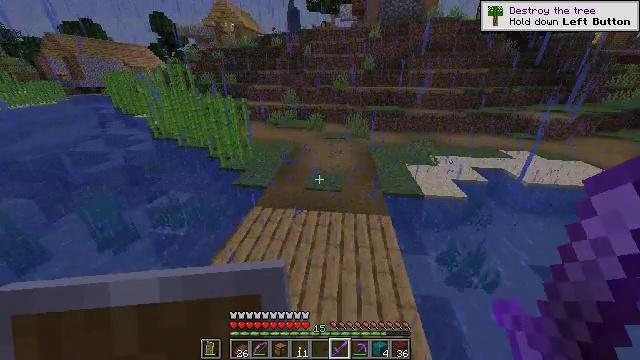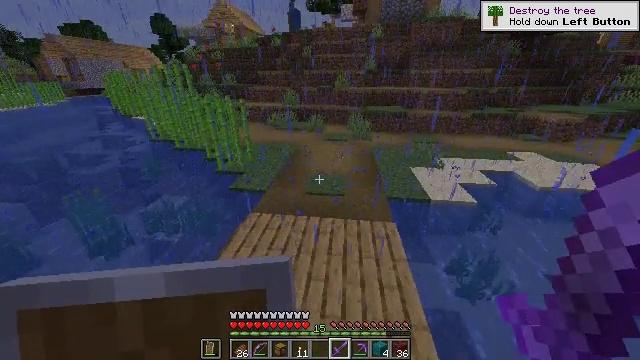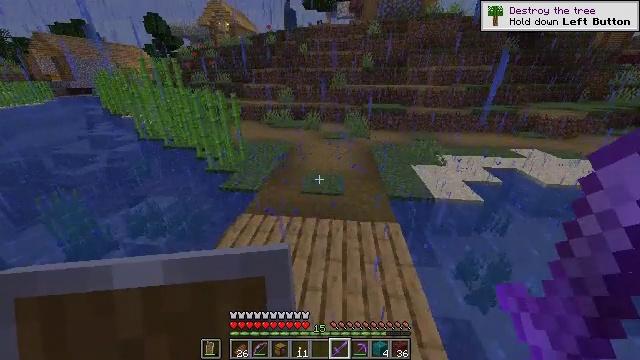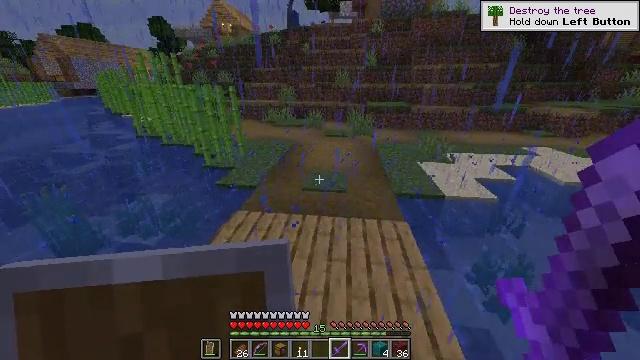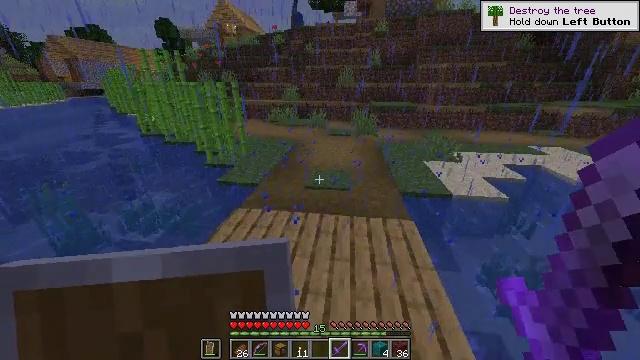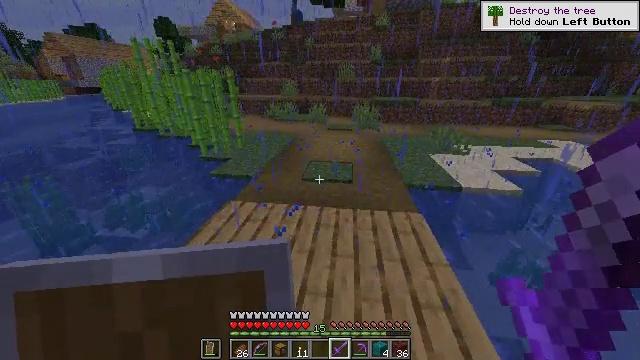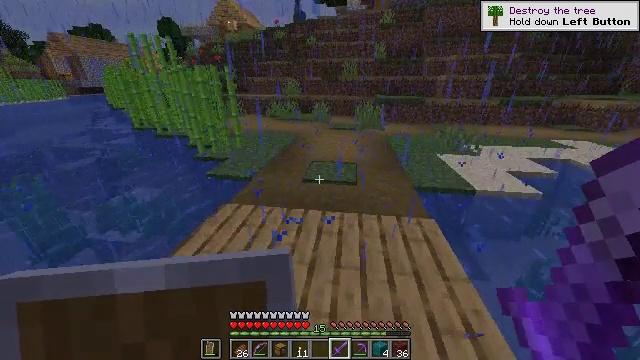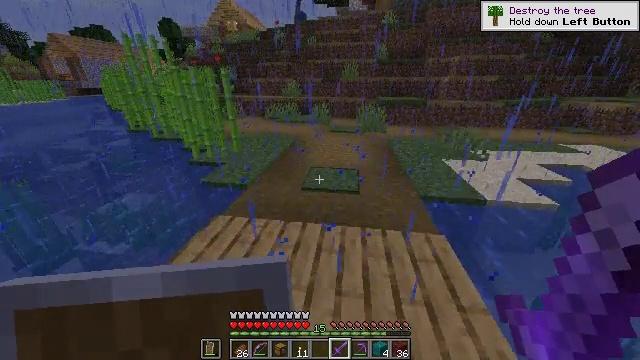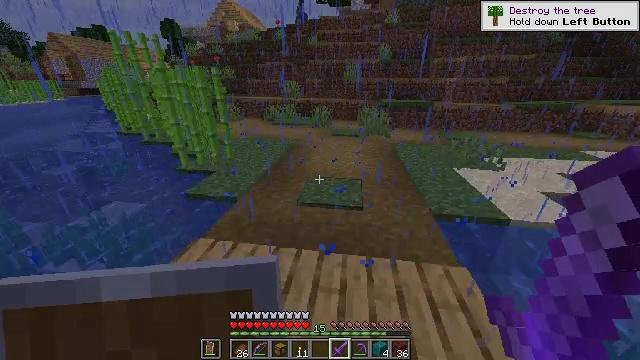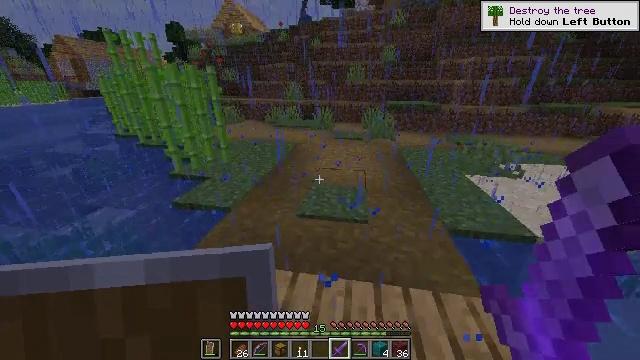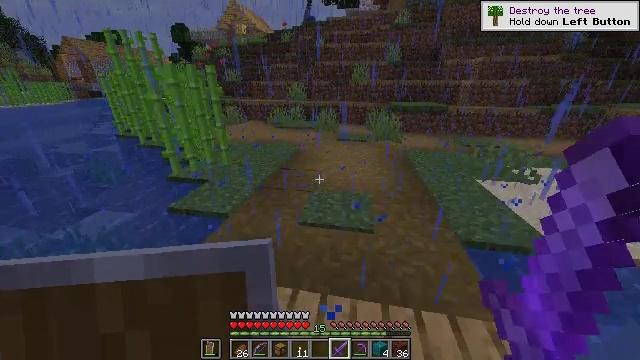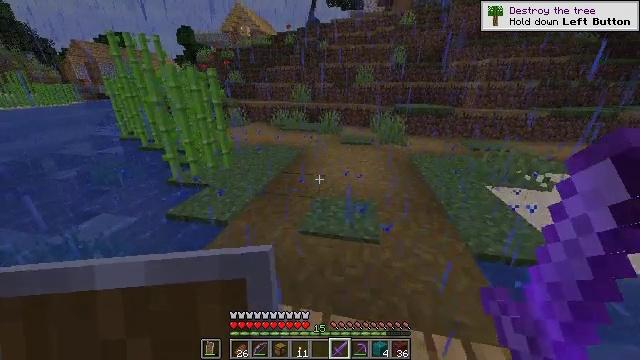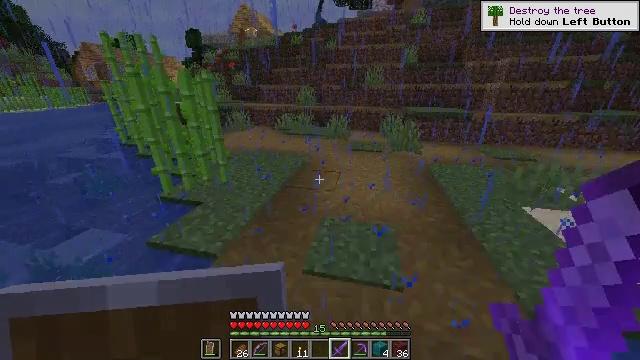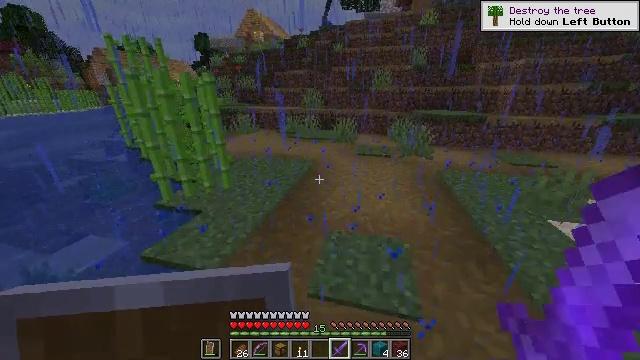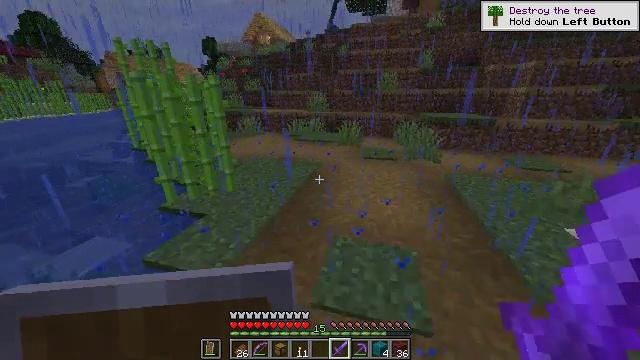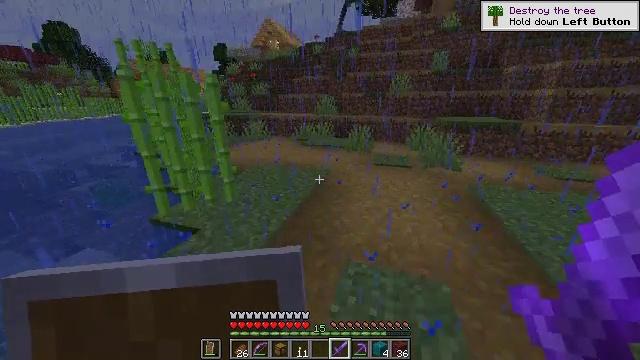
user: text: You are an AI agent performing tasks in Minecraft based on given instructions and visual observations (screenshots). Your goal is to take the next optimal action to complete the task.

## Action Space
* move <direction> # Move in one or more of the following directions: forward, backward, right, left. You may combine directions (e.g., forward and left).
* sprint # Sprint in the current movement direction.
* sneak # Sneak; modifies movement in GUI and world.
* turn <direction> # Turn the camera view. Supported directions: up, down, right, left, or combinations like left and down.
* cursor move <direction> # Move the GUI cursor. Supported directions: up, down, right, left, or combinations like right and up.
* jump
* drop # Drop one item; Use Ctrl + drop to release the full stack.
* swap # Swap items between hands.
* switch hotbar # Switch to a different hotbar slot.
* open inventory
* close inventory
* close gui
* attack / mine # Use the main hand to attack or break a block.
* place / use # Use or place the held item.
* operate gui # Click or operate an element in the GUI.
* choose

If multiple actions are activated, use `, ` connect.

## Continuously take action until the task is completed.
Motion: motion action
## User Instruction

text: Open the crafting table to make an ender eye.
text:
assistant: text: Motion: move forward
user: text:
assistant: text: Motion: move forward
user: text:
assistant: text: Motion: move forward
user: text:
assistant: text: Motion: move forward
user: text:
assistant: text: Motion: move forward
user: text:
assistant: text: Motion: move forward
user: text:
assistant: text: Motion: move forward
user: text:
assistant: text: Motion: move forward
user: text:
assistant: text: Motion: move forward
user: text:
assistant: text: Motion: move forward
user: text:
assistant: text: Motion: move forward
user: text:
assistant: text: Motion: move forward, turn left
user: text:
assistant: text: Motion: move forward, turn left
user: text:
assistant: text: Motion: move forward, turn left
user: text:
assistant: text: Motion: move forward, turn left
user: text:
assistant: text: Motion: move forward, turn left and up
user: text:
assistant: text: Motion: move forward, turn left
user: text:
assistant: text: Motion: move forward, turn left
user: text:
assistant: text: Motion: move forward, turn left
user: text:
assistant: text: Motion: move forward
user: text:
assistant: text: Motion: move forward, turn left
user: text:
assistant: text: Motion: move forward, turn left
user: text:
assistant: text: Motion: move forward, turn left
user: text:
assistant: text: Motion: move forward
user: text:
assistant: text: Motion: move forward
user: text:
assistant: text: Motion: move forward
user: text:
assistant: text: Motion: move forward
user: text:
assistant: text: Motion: move forward
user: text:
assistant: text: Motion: move forward
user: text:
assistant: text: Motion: move forward